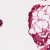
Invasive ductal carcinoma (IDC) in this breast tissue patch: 0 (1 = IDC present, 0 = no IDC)